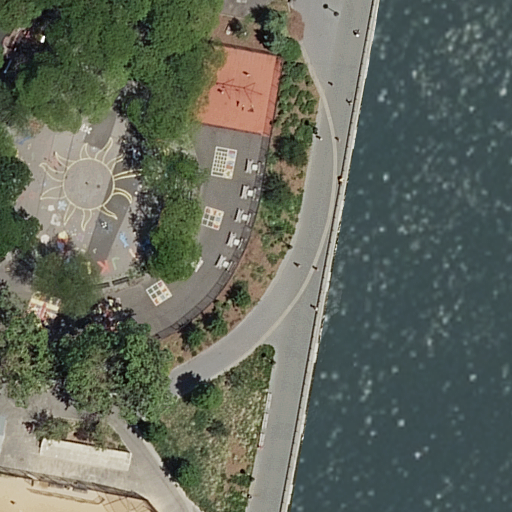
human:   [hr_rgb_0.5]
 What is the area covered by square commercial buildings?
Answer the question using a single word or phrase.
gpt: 0m2

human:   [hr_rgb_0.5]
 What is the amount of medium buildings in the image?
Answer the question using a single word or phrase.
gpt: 0

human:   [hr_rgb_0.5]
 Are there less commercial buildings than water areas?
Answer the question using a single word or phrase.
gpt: yes

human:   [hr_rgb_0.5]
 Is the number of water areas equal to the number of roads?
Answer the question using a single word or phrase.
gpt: no

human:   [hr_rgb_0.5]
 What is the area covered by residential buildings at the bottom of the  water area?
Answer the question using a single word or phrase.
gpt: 87m2

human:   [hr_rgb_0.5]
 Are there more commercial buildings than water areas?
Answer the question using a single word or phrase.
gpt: no

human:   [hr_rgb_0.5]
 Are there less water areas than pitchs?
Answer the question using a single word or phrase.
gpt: no

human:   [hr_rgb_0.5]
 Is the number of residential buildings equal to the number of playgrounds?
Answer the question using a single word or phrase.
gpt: yes

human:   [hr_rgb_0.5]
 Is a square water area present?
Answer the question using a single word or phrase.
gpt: no

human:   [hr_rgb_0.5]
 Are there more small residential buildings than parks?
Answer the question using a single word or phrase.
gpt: no

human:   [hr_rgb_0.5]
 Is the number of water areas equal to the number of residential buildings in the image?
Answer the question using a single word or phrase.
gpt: yes

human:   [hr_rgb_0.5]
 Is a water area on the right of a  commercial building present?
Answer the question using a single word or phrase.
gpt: no

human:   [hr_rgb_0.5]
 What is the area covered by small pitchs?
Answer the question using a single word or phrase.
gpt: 0m2

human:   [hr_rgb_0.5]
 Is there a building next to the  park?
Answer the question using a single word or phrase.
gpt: yes

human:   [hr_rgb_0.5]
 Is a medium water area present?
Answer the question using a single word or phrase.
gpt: no

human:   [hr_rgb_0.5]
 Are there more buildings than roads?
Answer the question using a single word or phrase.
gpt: no

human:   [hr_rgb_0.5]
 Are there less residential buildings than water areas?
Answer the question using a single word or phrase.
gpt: no

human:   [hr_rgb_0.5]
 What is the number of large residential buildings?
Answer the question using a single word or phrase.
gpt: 0

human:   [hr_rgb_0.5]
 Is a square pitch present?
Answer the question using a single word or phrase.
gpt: no

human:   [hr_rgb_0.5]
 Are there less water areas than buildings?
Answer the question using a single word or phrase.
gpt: no

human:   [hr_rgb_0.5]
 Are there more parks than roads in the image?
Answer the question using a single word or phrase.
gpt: no

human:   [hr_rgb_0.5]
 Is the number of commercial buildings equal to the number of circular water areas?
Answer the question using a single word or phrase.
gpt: yes

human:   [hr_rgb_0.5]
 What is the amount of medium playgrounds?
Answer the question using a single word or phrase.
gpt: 0

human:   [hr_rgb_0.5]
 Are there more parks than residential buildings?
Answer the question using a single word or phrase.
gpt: no

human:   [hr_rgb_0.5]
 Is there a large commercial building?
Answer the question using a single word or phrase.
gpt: no

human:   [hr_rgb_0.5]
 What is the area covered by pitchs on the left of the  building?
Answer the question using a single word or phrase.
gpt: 0m2

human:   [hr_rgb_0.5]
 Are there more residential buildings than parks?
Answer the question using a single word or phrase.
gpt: no

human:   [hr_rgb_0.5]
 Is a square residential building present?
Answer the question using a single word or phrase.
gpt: no

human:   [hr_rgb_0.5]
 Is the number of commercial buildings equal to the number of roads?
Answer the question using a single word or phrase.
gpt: no

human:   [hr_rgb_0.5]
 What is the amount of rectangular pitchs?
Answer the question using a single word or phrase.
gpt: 1

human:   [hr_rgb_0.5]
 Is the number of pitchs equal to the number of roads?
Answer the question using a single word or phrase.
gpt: no

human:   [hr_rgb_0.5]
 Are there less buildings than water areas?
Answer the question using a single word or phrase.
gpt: no

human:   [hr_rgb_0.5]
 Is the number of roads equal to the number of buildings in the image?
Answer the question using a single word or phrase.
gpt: no

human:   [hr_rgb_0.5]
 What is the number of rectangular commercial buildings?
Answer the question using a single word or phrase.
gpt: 0

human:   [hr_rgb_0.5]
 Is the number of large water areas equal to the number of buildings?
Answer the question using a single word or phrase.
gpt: yes

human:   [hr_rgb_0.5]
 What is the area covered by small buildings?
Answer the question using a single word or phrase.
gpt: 87m2